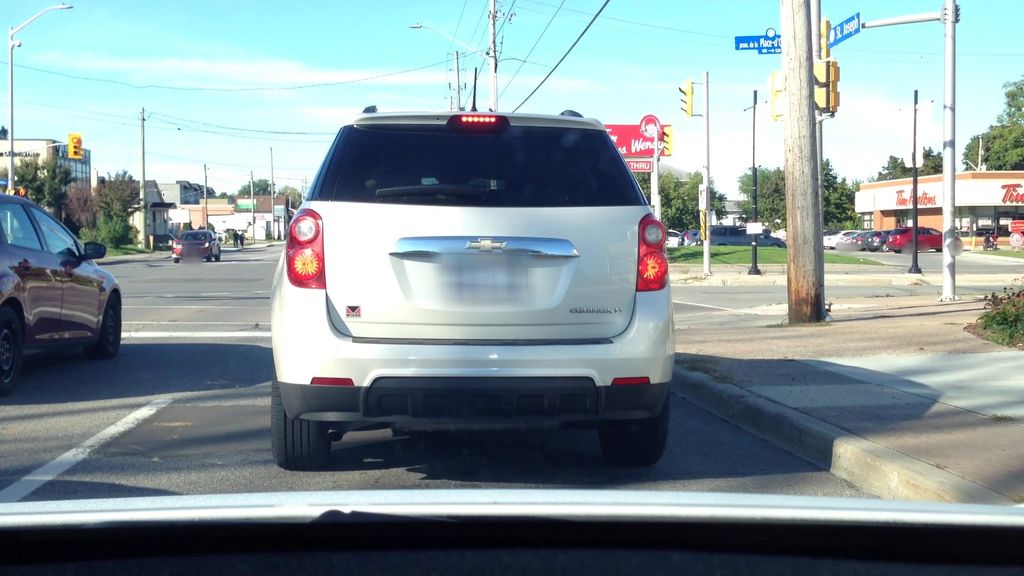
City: ottawa-gatineau